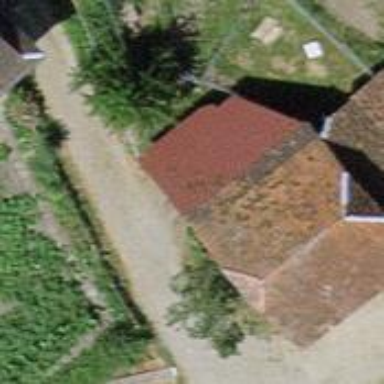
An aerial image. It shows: Farm.